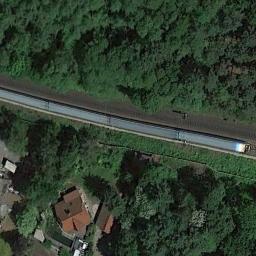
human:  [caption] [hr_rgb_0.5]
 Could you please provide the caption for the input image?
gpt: These railways go through a forest and a train is on one railway .

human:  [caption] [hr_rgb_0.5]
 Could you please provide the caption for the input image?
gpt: The railway is surrounded by trees .

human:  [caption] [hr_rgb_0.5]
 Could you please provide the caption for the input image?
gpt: The railway is next to some trees and grass .

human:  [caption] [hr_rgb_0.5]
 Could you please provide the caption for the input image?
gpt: There is a train passing by in the picture .

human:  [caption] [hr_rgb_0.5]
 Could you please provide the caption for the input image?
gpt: There are many green trees beside the railway with a blue train .